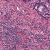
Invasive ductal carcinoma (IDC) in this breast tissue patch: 1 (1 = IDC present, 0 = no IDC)